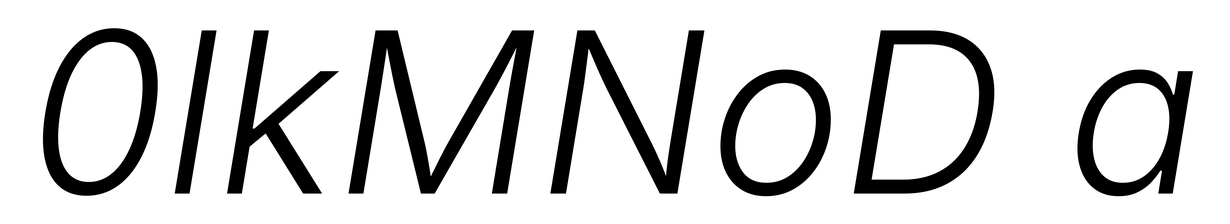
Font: Inter-Italic_Light_Italic